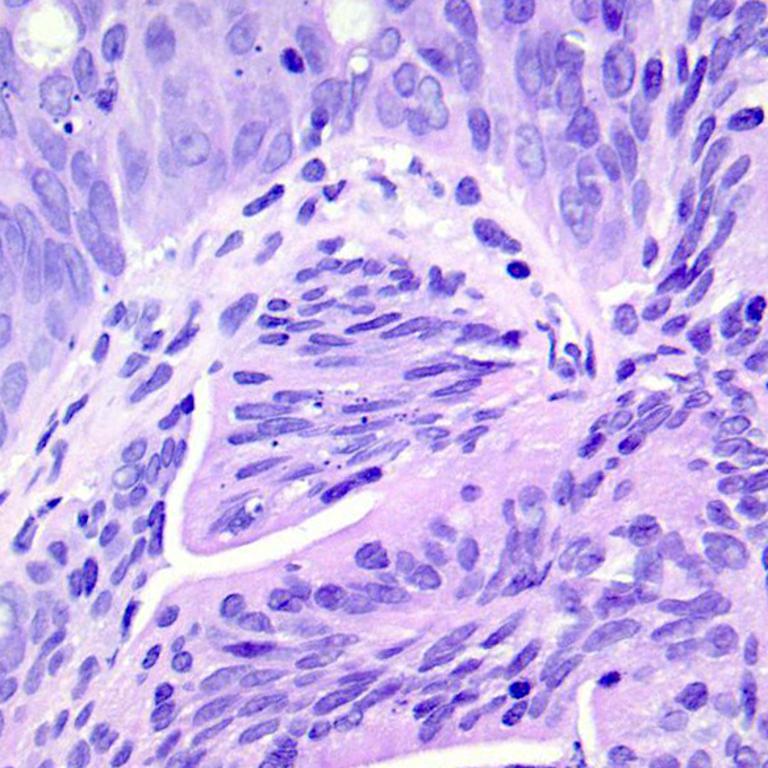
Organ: colon
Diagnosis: adenocarcinomas